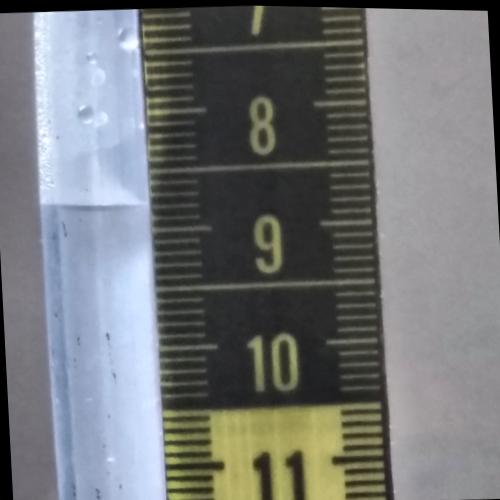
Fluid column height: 8.8 cm